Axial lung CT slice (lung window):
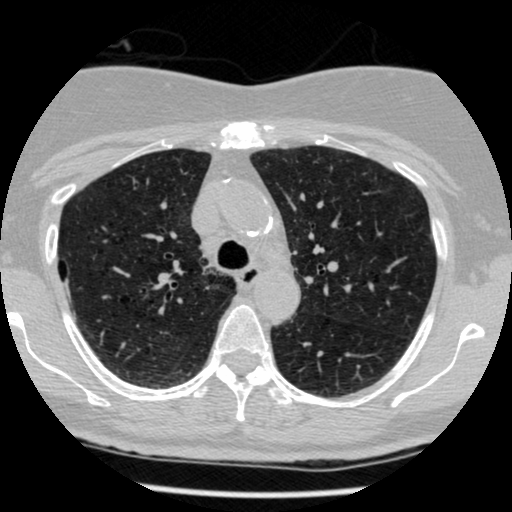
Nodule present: no